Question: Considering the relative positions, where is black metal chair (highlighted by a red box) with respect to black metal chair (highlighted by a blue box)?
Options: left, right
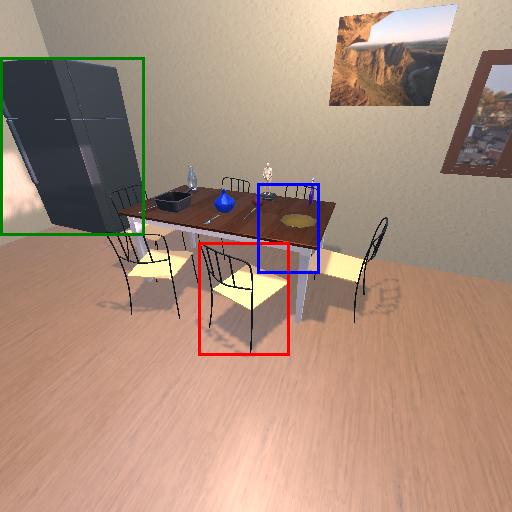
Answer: left